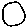
Label: moon